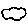
Label: cloud